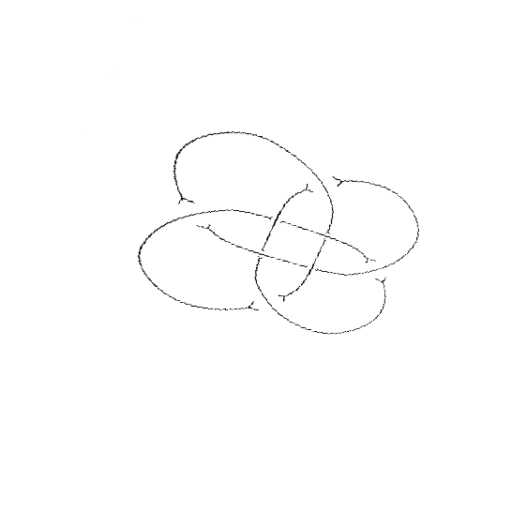
Crossing number: 8